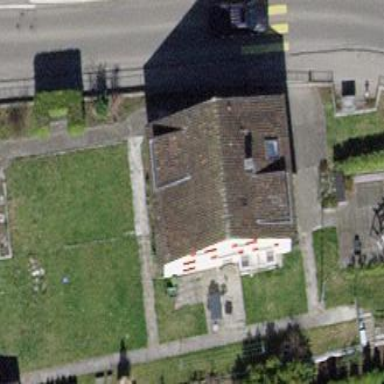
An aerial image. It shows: Building with tile roof.